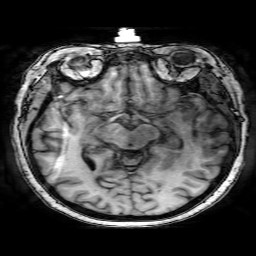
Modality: T1w
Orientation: coronal
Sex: female
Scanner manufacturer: philips
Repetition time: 0.008079 s
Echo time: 0.00369 s